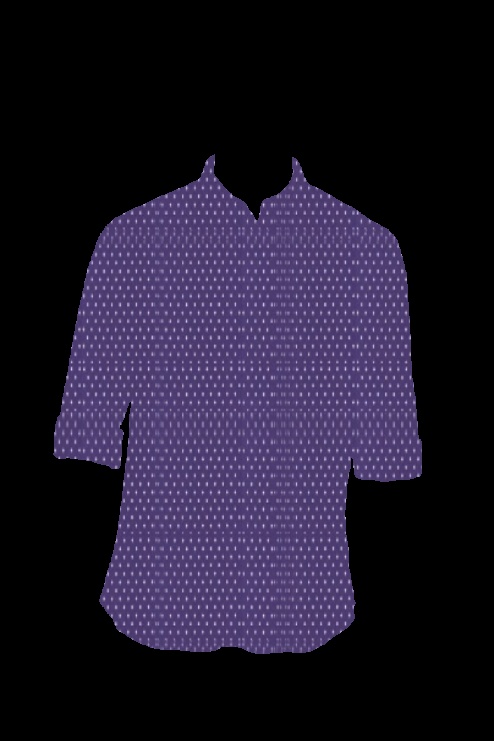
purple polka dot tee